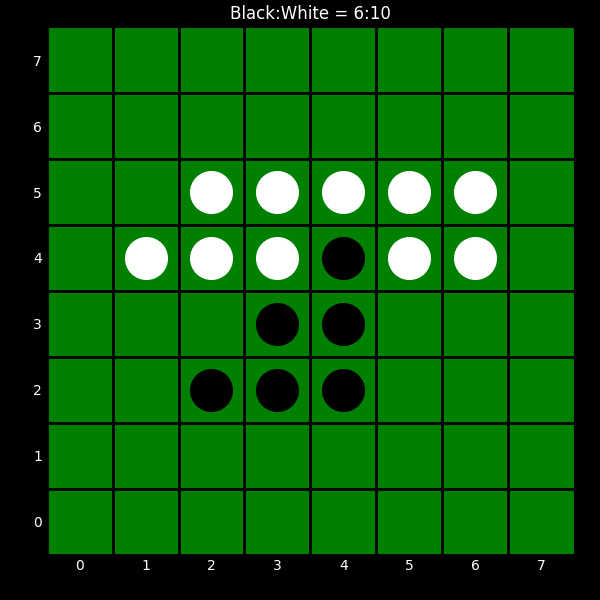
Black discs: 6
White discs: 10